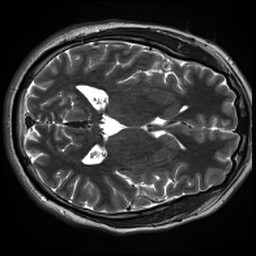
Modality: inplaneT2
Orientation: axial
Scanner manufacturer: siemens
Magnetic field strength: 3 T
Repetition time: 11 s
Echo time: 0.059 s